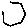
Label: hexagon